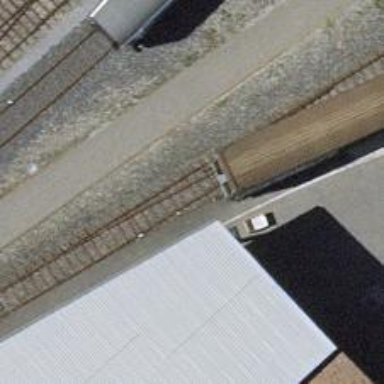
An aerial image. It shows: Railway switch.